Question: I have a horizontal list of images loaded from a url. So i have an ImageLoader, then an Adapter then my Activity. My xml layouts looks like this:
'''
<LinearLayout xmlns:android="http://schemas.android.com/apk/res/android"
android:layout_width="match_parent"
android:layout_height="match_parent"
android:orientation="horizontal">
<com.devsmart.android.ui.HorizontalListView
android:id="@+id/hlist_view"
android:layout_width="match_parent"
android:layout_height="match_parent"
android:overScrollMode="always" >
</com.devsmart.android.ui.HorizontalListView>
</LinearLayout>
'''
Then my
'''
<LinearLayout xmlns:android="http://schemas.android.com/apk/res/android"
android:layout_width="match_parent"
android:layout_height="match_parent"
android:orientation="vertical"
android:translationY="200dp" > <!-- make this dynamic -->
<FrameLayout
android:id="@+id/mainlayout"
android:layout_height="wrap_content"
android:layout_width="wrap_content" >
<ImageView
android:id="@+id/prof_pic"
android:clickable="true"
android:adjustViewBounds="true"
android:layout_width="360dp"
android:layout_height="360dp" />
<ProgressBar
android:id="@+id/img_progress"
style="?android:attr/progressBarStyleLarge"
android:layout_width="wrap_content"
android:layout_height="wrap_content" />
</FrameLayout>
<TextView
android:id="@+id/sname"
android:layout_width="fill_parent"
android:layout_height="wrap_content"
android:textStyle="bold" />
<TextView
android:id="@+id/sdesc"
android:layout_width="fill_parent"
android:layout_height="wrap_content" />
</LinearLayout>
'''
With this layout, the result is Figure A. The gray broken line is the imageView, we can't actually see it but only those images(green box). What i want to achieve is the one in Figure B.

So, to somewhat solve this i tried adding in my imageView
'''
<ImageView
android:id="@+id/prof_pic"
android:clickable="true"
android:adjustViewBounds="true"
android:layout_width="wrap_content"
android:layout_height="wrap_content"
android:maxWidth="360dp"
android:maxHeight="360dp"
android:minHeight="240dp"
android:minWidth="240dp"
/>
'''
But what happened is that, by the time i open the application, my image list looks like Figure A. But when a scroll along the images, it adjusted to somewhat look like Figure B. But when i scroll back to the first image, only the first have of the image will only be show or sometimes, my image list starts at my second image. This is really crazy.
Is there any way where i can achieve Figure B without destroying my list of images or at the start of the app, it already displays like Figure B?
EDIT:
This is how my Adapter looks like:
'''
public View getView(int position, View convertView, ViewGroup parent){
ViewHolder holder = null;
LayoutInflater inflater = (LayoutInflater) context.getSystemService(Activity.LAYOUT_INFLATER_SERVICE);
if(convertView == null){
convertView = inflater.inflate(R.layout.list_layout, null);
holder = new ViewHolder();
holder.txtShopName = (TextView) convertView.findViewById(R.id.shop_name);
holder.txtDesc = (TextView) convertView.findViewById(R.id.desc);
holder.imageView = (ImageView) convertView.findViewById(R.id.prof_pic);
holder.progBar = (ProgressBar) convertView.findViewById(R.id.img_progress);
convertView.setTag(holder);
}else{
holder = (ViewHolder) convertView.getTag();
}
imageLoader=new ImageLoader(context.getApplicationContext(), holder.progBar);
SRowItem sItem = (SRowItem) getItem(position);
holder.txtName.setText(sItem.getShopName());
holder.txtDesc.setText(sItem.getShopDesc());
imageLoader.DisplayImage(sItem.getImageUrl(), holder.imageView);
return convertView;
}
'''
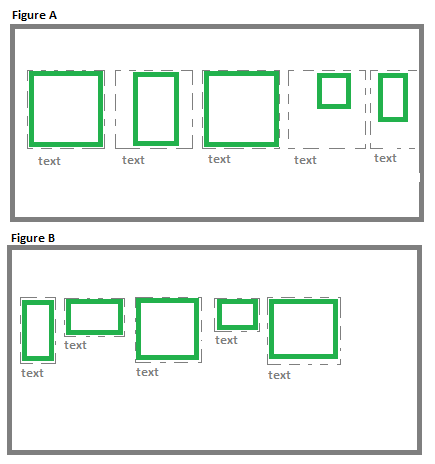
Answer: Try something like this :
'''
LinearLayout.LayoutParams params = new LinearLayout.LayoutParams(width, height);
ImageView imageView = (ImageView) LayoutInflater.from(context).inflate(R.layout.image, null);
imageView.setLayoutParams(params);
'''